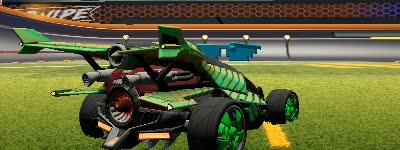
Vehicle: aftershock